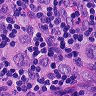
Metastatic tissue present: yes